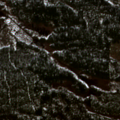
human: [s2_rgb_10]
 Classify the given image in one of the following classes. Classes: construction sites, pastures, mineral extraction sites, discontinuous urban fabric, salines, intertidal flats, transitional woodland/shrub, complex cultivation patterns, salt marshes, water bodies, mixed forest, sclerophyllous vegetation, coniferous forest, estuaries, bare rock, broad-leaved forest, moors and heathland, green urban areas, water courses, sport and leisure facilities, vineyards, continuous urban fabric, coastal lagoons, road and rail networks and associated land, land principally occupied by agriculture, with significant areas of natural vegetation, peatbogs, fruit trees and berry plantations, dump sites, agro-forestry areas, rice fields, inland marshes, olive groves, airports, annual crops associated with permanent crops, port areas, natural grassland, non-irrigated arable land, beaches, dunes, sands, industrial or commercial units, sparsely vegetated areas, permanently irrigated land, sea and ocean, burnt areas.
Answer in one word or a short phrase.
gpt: coniferous forest, mixed forest